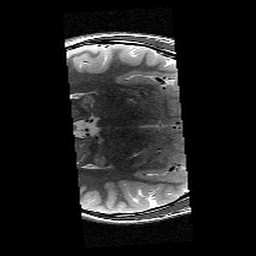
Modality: T2w
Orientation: axial
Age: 13
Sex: female
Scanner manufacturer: siemens
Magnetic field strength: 3 T
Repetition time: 9.23 s
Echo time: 0.067 s